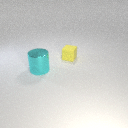
large cyan metal cylinder in front of small yellow rubber cube